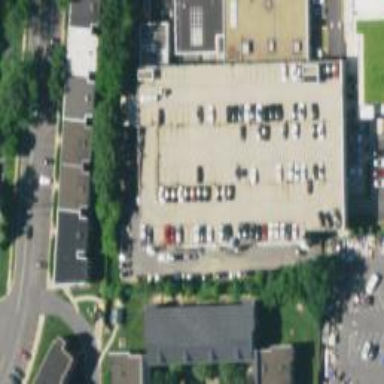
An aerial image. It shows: Multi-storey parking building.